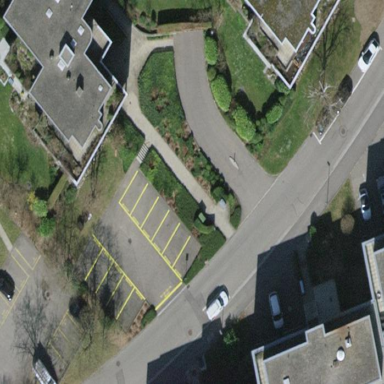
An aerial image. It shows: Parking area with surface.